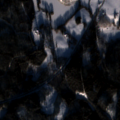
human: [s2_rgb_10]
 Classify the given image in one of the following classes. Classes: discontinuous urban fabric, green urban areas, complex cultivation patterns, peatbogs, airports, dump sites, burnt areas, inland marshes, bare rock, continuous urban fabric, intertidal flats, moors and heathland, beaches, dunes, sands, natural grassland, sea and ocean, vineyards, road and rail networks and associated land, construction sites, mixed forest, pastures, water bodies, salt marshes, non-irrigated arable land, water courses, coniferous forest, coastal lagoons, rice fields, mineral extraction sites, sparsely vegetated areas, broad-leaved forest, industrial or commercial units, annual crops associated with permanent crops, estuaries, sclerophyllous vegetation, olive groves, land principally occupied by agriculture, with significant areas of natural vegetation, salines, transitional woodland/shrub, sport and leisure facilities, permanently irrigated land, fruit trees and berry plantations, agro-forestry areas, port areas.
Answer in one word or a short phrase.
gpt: non-irrigated arable land, coniferous forest, mixed forest, water bodies